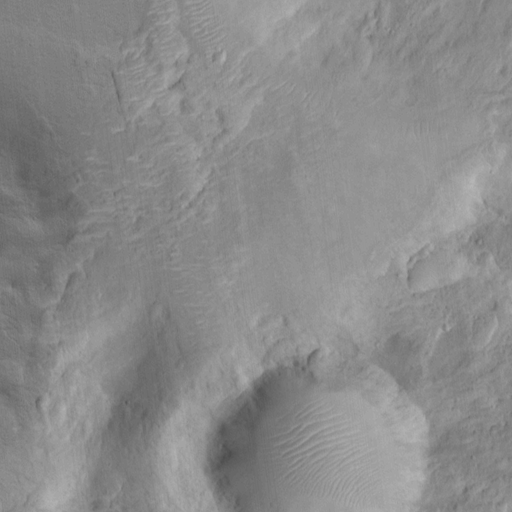
Objects detected: cone, cone, cone